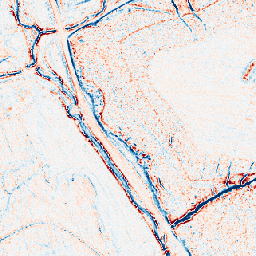
Category: edge_preserving
Decomposition family: anisotropic_diffusion
Decomposition parameters: iterations: 5
kappa: 100
gamma: 0.2
Upsampling method: area
Upsampling parameters: scale: 8
Upsampling scale: 8